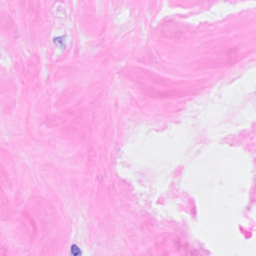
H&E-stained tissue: Breast